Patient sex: F
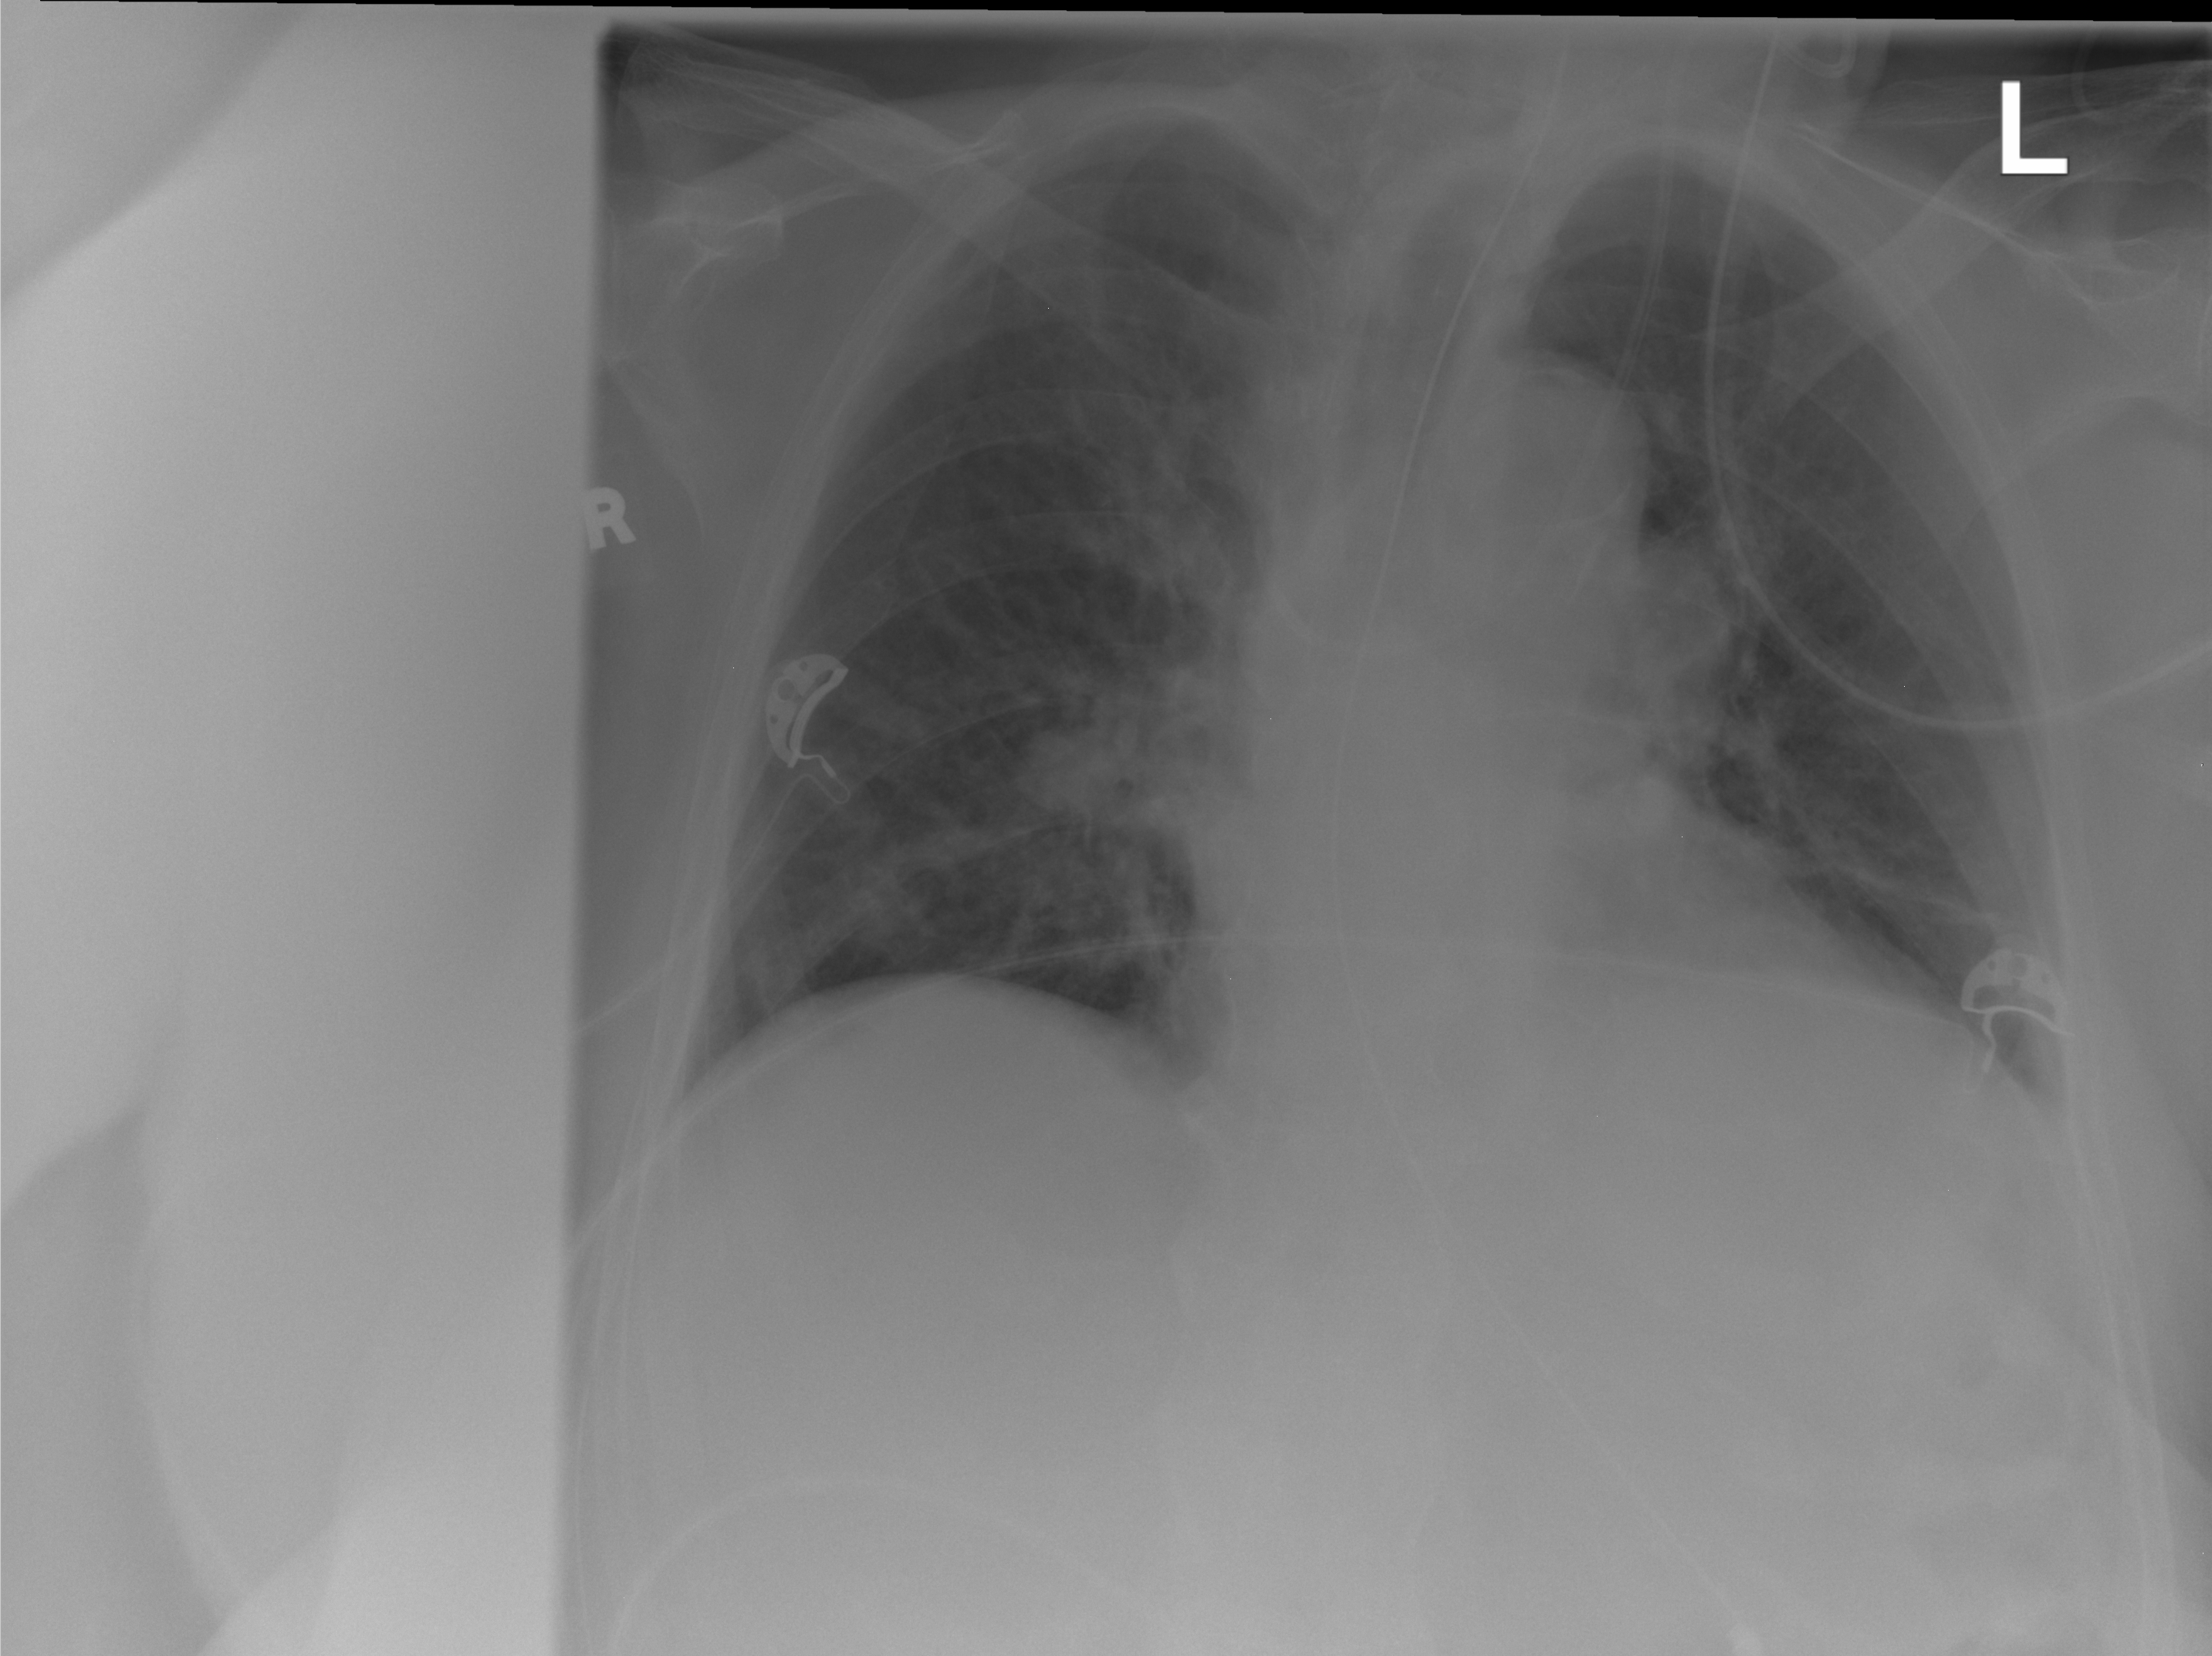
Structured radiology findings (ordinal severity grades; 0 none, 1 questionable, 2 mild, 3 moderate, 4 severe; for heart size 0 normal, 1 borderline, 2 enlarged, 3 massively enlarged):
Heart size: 2
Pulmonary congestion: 2
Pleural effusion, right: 0
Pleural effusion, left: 0
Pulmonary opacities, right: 2
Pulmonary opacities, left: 0
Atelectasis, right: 0
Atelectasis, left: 2